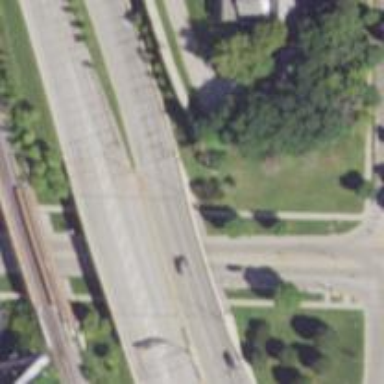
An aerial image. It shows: Bridge over trunk highway that serves as motorroad.